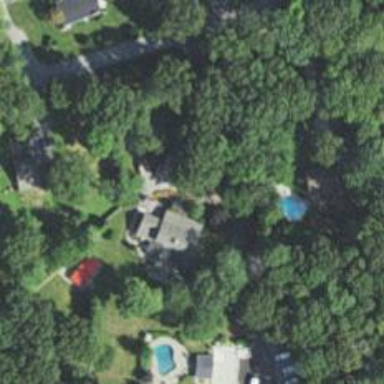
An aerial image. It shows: Residential driveway.